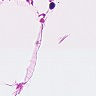
Metastatic tissue present: no